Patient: sex F, age 19
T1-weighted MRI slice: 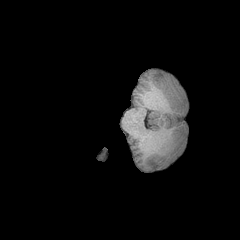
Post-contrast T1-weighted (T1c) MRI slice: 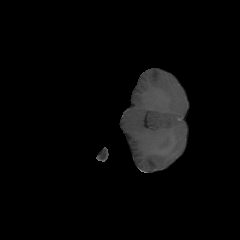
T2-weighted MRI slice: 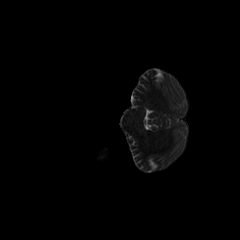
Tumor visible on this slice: no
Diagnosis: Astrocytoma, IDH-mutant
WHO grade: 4